Question: I would simply like to know how to make my navigation bar look like the one on the left in the image below:

My app uses a navigation controller, and the navigation bar by default looks like the screen on the right in the image. I don't like it being so small and would like it higher and also to be able to change the colour and the font of the text used for the header.
I would appreciate any help in how to do this and where to place the code.
thanks
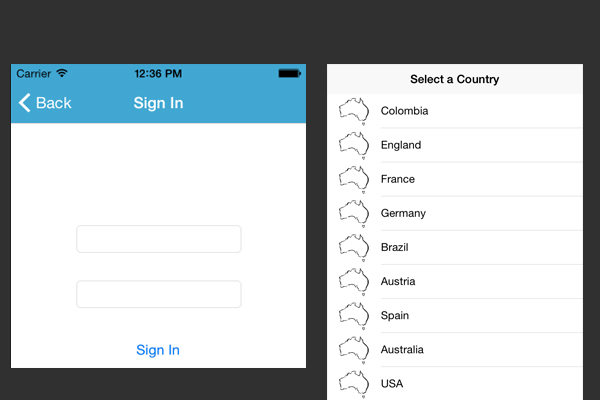
Answer: There are many ways to costumize your navigation bar:
'''
//You can change the bar style
navigationController?.navigationBar.barStyle = UIBarStyle.Black
// You can change the background color
navigationController?.navigationBar.barTintColor = UIColor(red: 4 / 255, green: 47 / 255, blue: 66 / 255, alpha: 1)
// You can add a logo on it
let navBarImageView = UIImageView(frame: CGRect(x: 0, y: 0, width: 30, height: 30))
navBarImageView.contentMode = .ScaleAspectFit
let navBarImage = UIImage(named: "myNavBarLogo.png")
navBarImageView.image = navBarImage
navigationItem.titleView = navBarImageView
//You can change the text color
navigationController?.navigationBar.tintColor = UIColor.yellowColor()
//You can change the font
if let font = UIFont(name: "AppleSDGothicNeo-Thin", size: 34) {
UINavigationBar.appearance().titleTextAttributes = [NSFontAttributeName: font]
}
'''
You just need to play with those attributs to get the Navigation Bar as you want.
I hope that helps you!